Question: I'm working on the css / html for this ipad page.

Here's my code:
<URL>
What CSS do i need to use to get dashes? and why can't I make them align properly on so that the text on the second line (like Sport, eco, normal etc) sits padded and not underneath the dash.
Thanks
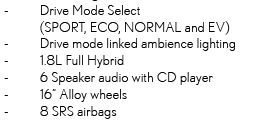
Answer: With an iPad you've got access to the ':before' pseudo-element, allowing you to use:
'''
ul li{
padding-left: 1em;
position: relative;
}
ul li:before {
content: '-';
position: absolute;
left: 0;
}
'''
<URL>